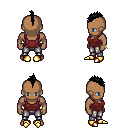
a pixel art fantasy rpg character, male body template, human, dark skin, maroon pirate shirt, metal pants, black mohawk hairstyle, bracelets, gold boots, four views (front, back, left, right), 2x2 character sprite sheet, small pixel art, hard edges, no anti-aliasing